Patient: sex M, age 74
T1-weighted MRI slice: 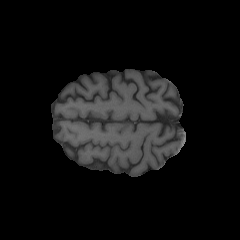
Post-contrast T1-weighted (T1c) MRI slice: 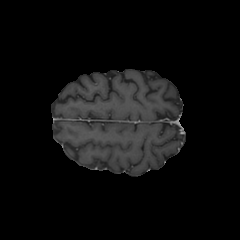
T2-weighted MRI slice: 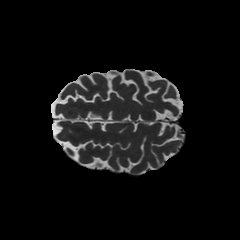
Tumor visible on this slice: no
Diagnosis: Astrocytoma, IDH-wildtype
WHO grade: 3